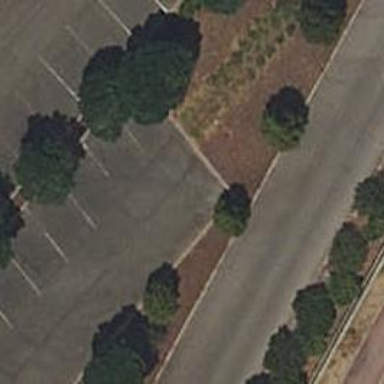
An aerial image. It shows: Asphalt parking aisle designated as service road.